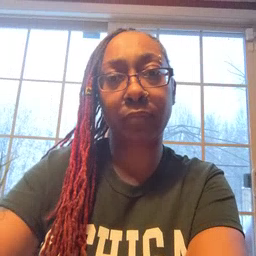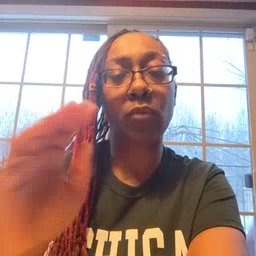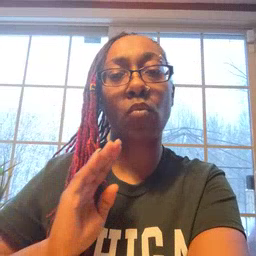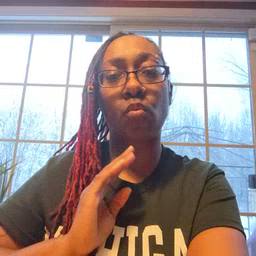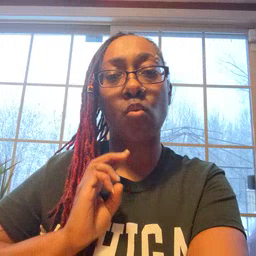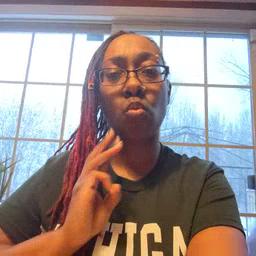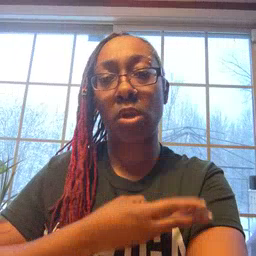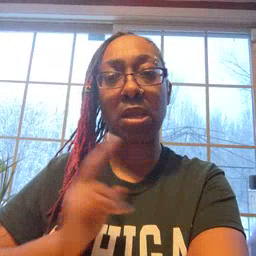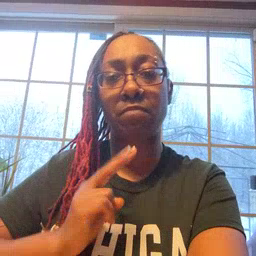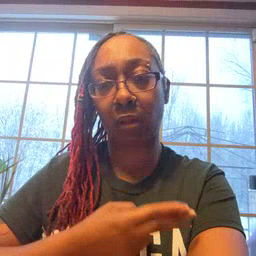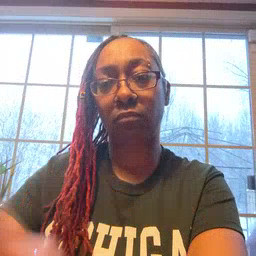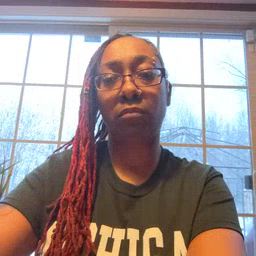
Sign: weus